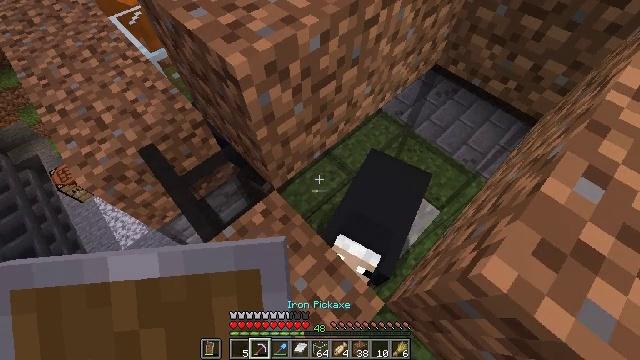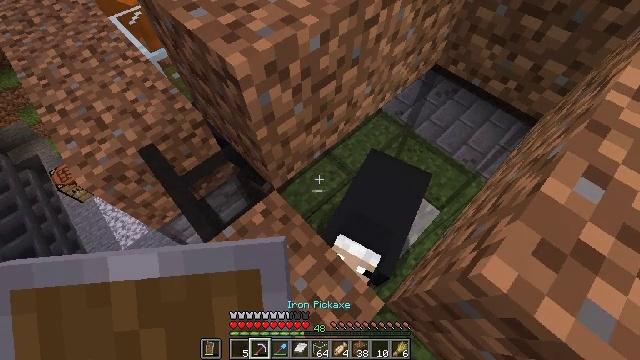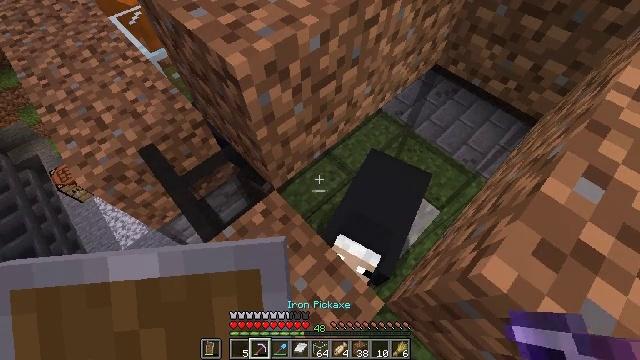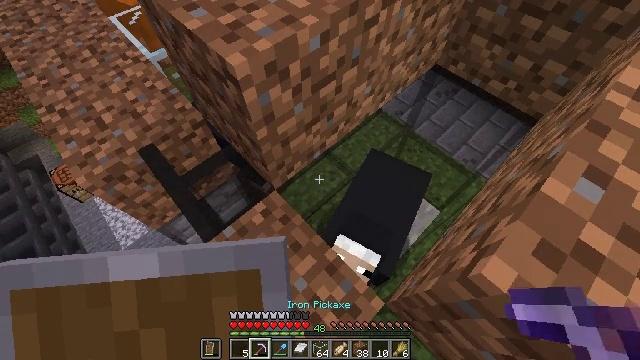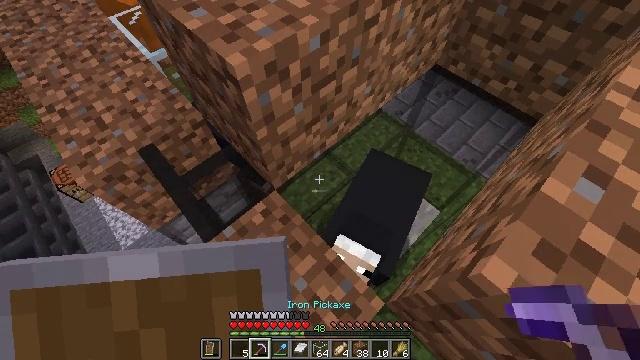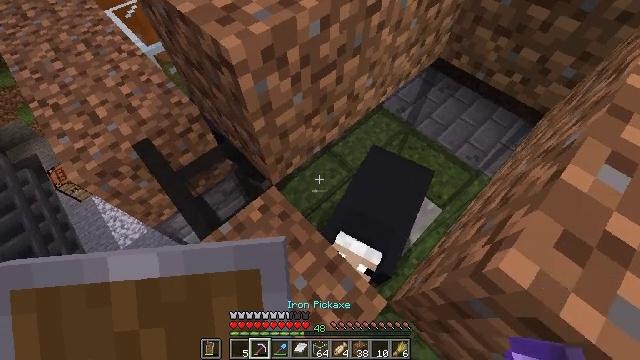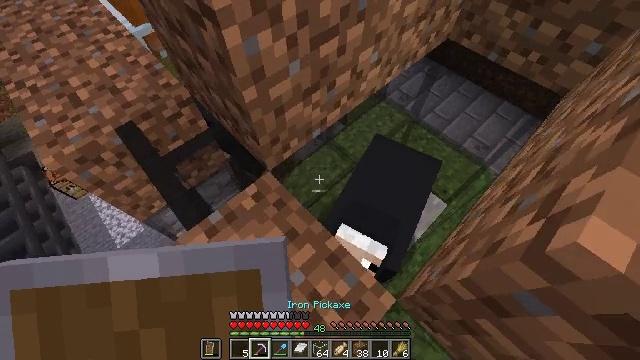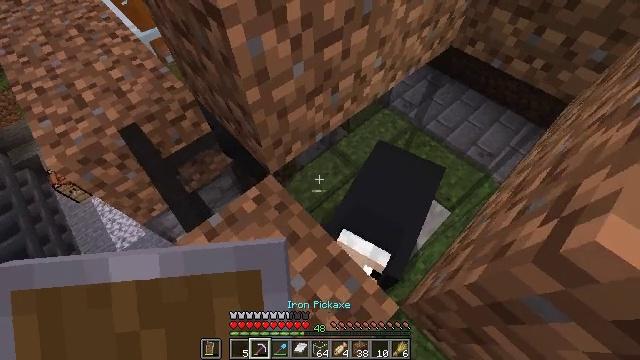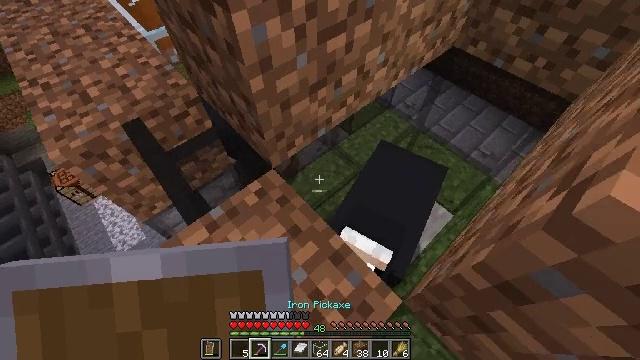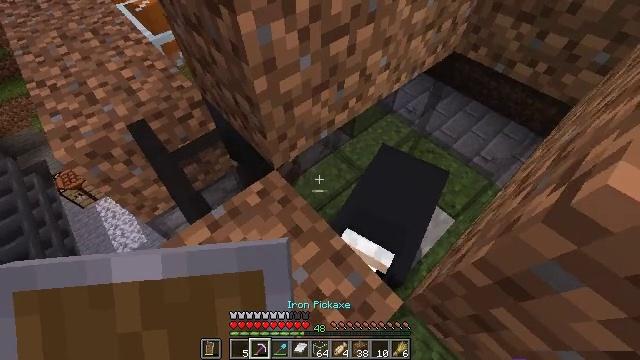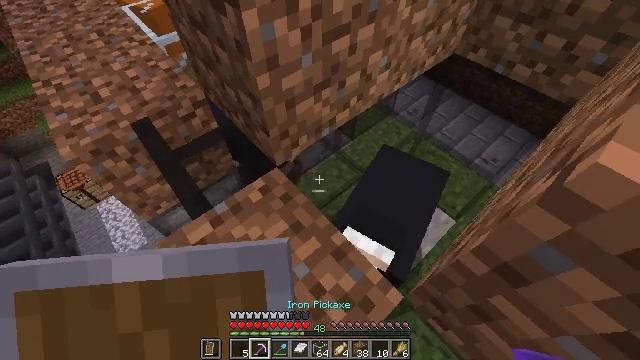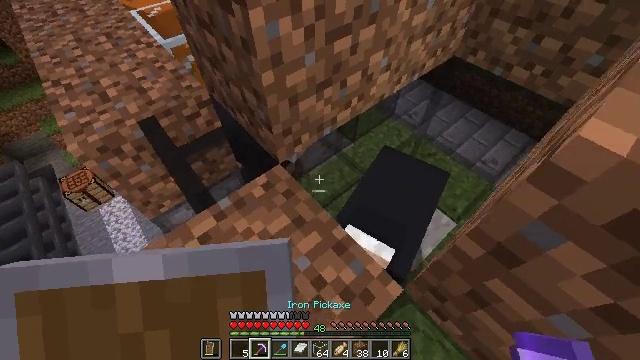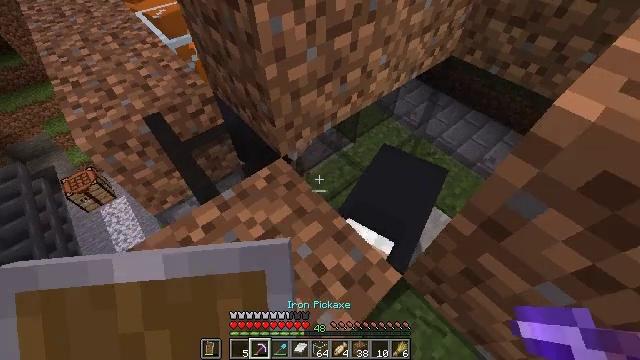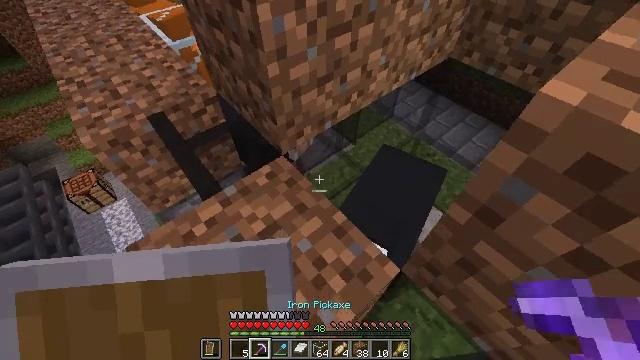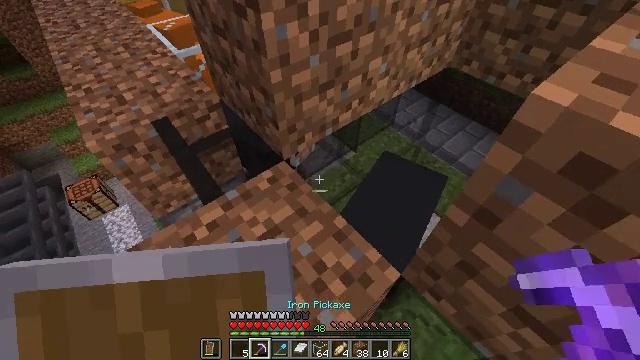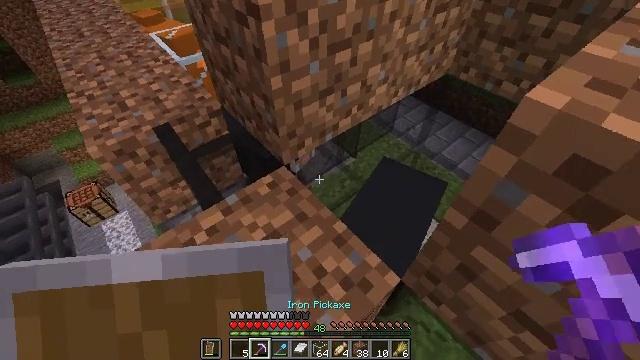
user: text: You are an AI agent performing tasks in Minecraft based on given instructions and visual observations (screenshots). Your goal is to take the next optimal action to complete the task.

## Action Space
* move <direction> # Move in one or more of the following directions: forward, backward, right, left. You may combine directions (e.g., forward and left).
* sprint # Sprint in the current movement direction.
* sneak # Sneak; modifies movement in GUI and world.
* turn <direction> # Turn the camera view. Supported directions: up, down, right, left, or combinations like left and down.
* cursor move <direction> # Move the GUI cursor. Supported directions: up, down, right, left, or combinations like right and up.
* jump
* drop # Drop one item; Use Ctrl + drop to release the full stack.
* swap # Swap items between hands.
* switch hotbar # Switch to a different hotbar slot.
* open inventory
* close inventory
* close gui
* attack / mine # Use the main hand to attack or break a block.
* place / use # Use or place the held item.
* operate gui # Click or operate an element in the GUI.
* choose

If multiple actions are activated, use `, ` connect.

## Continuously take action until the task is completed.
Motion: motion action
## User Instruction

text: Remove the black stained glass pane from a structure.
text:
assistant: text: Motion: no_op
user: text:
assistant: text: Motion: no_op
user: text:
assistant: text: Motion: no_op
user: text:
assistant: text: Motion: sneak
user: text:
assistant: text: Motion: sneak
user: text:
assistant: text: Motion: sneak
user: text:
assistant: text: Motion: move back, sneak, turn up
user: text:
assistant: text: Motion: move back, sneak, turn up
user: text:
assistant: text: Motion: move back, sneak, turn up
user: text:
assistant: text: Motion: move back, sneak
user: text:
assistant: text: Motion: move back, sneak, turn up
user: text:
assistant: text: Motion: move back, sneak
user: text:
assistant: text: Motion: sneak
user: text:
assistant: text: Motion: sneak, turn up
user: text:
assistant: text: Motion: sneak, turn up
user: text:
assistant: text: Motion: sneak, turn up
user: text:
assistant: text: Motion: sneak, turn up
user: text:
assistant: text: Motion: sneak, turn up
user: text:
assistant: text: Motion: sneak
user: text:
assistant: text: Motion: sneak
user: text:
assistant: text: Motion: sneak
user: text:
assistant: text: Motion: sneak, attack / mine
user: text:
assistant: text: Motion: sneak, attack / mine
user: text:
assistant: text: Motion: sneak, attack / mine
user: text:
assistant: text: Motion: sneak, attack / mine
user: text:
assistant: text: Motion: sneak, attack / mine
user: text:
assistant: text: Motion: sneak, attack / mine
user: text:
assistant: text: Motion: sneak, attack / mine
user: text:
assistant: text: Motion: sneak, attack / mine
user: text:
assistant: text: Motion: sneak, attack / mine